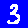
Digit: 3